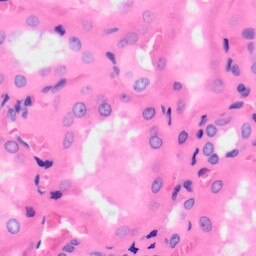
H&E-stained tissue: Kidney